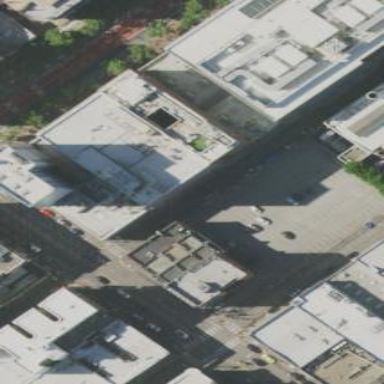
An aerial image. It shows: Commercial building.